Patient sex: M
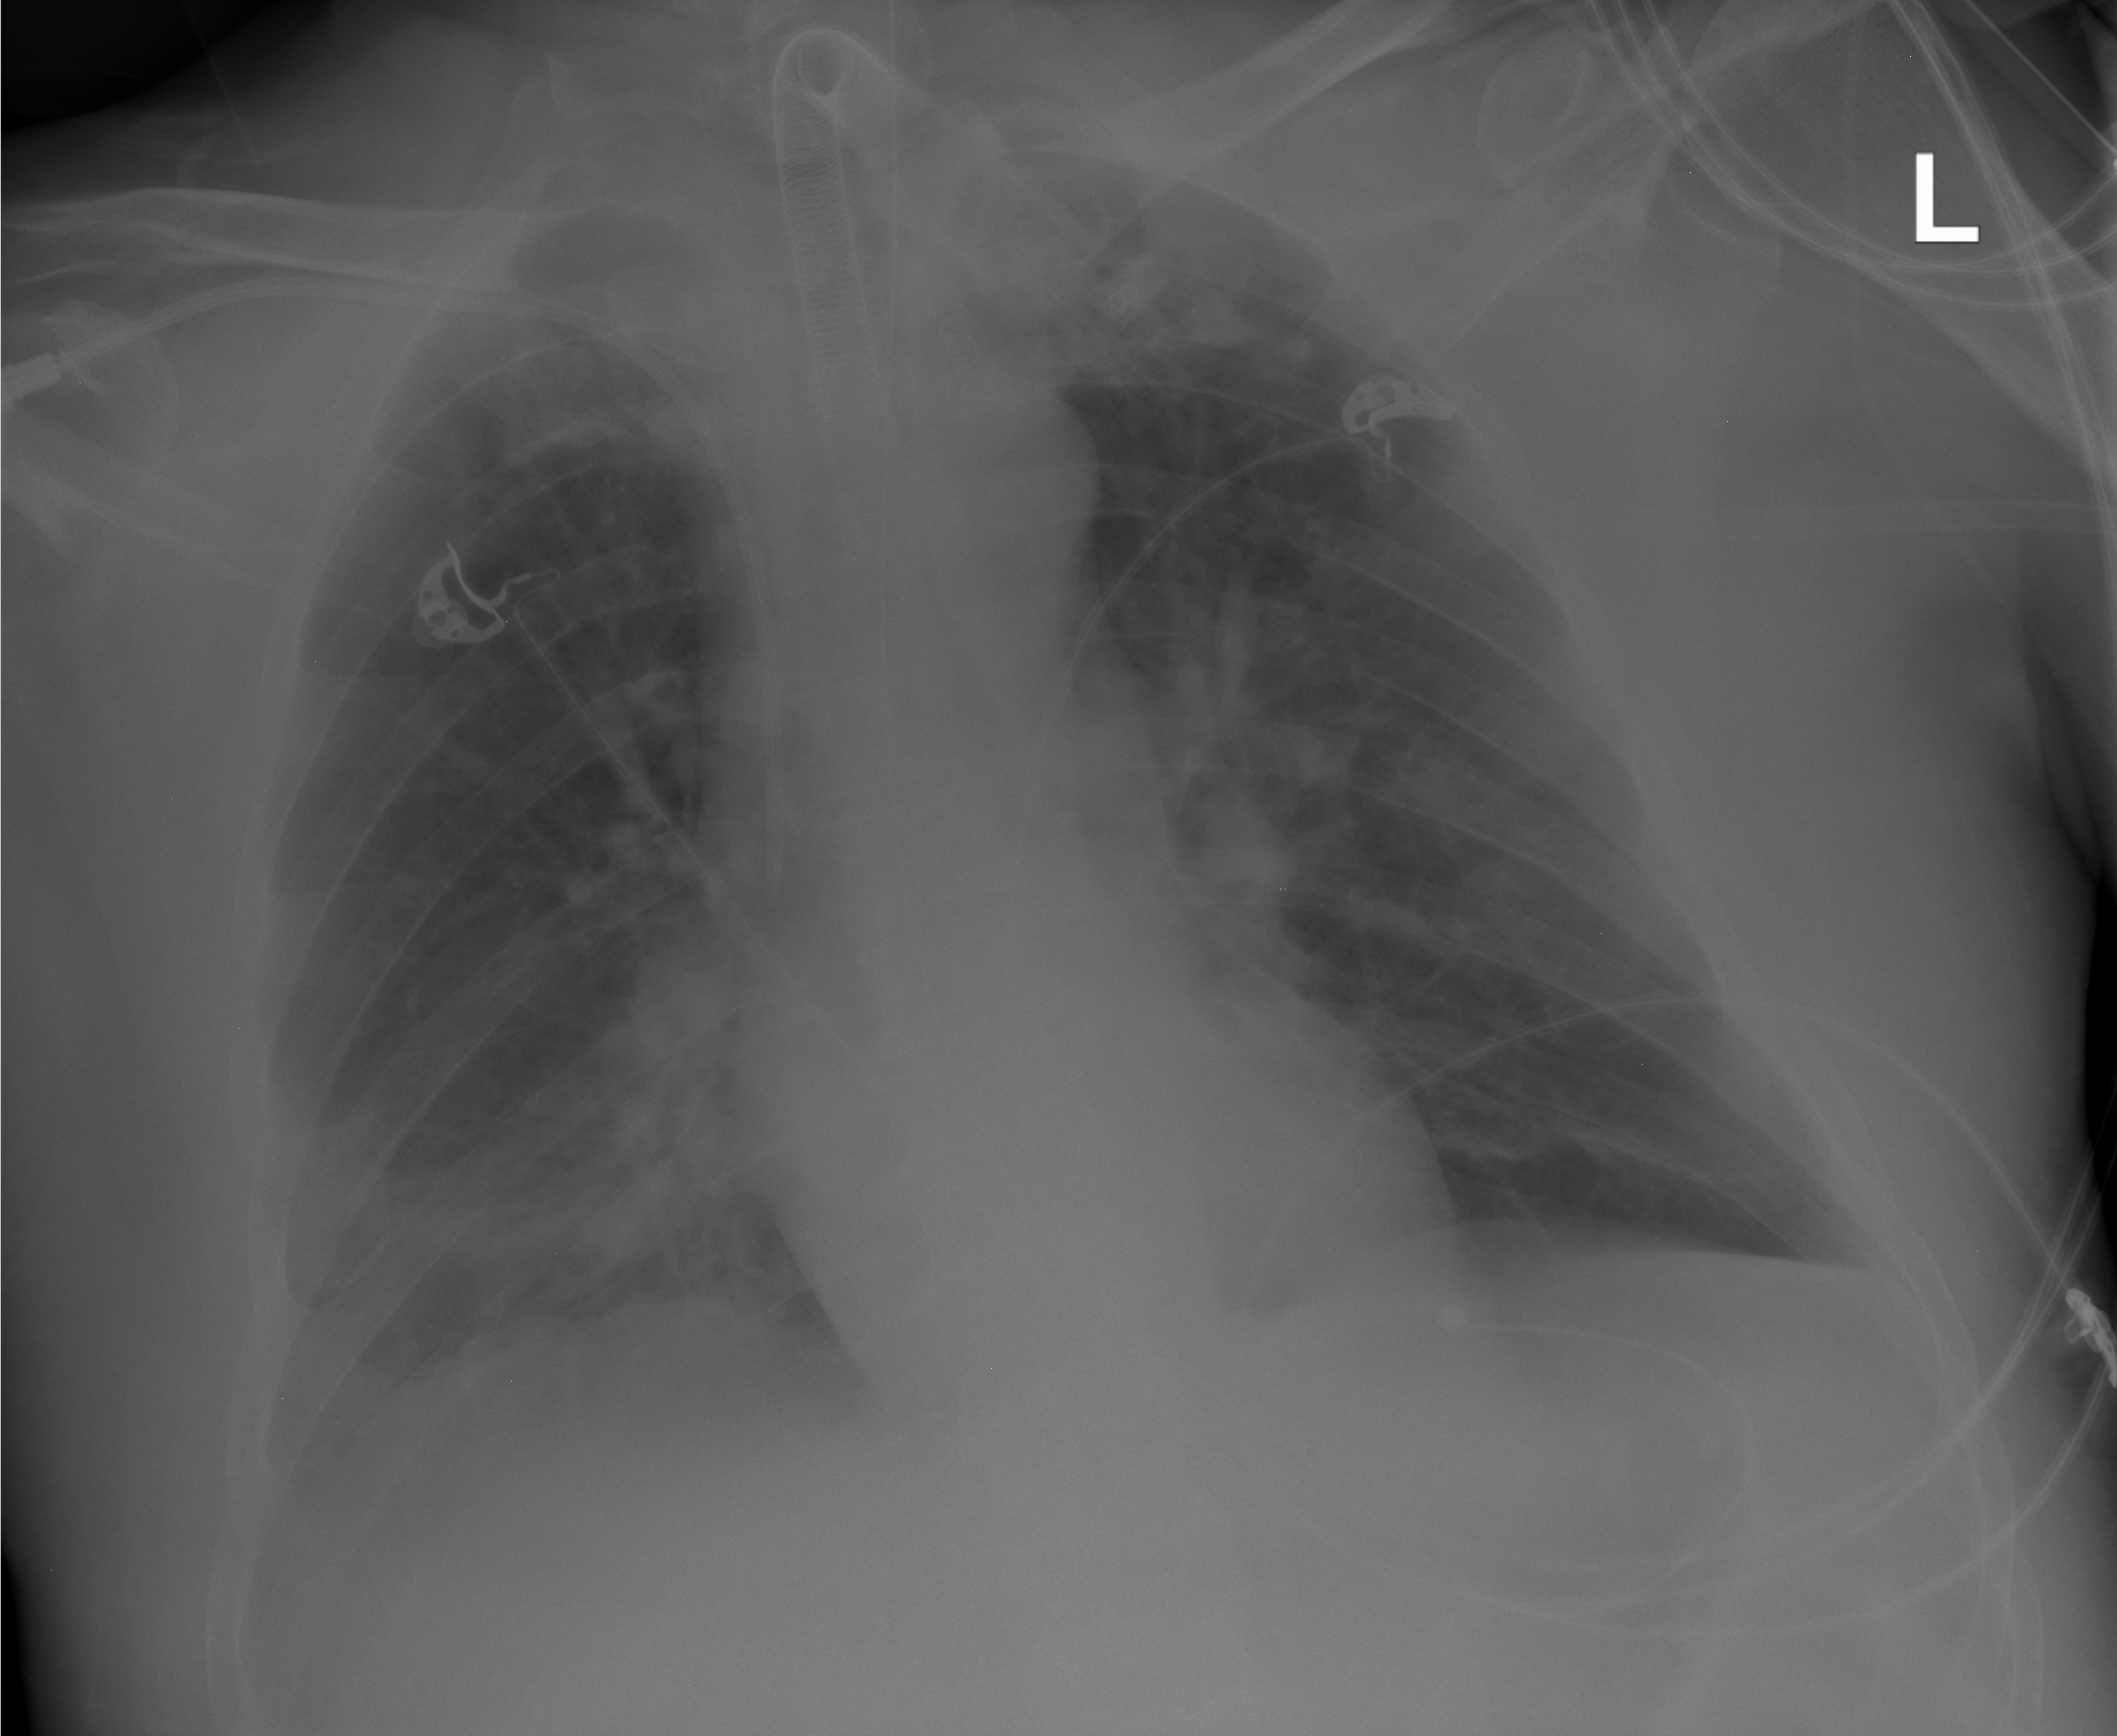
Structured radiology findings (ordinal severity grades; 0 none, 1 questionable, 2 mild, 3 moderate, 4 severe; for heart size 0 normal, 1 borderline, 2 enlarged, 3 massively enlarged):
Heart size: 0
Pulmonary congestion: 0
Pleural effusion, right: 2
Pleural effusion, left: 0
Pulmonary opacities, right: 2
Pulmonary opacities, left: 0
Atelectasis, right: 2
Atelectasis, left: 0